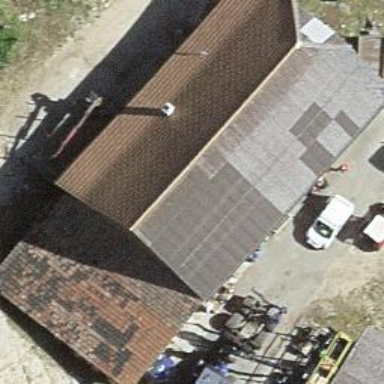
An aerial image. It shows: Farm building.